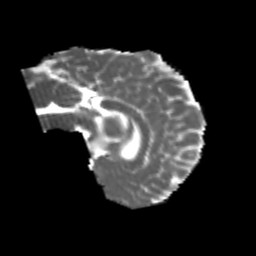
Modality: MD
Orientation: sagittal
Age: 20
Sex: male
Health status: healthy
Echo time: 0.074 s